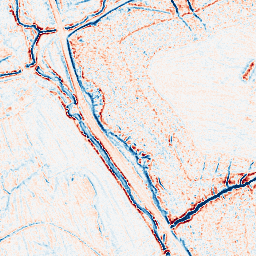
Category: edge_preserving
Decomposition family: anisotropic_diffusion
Decomposition parameters: iterations: 5
kappa: 10
gamma: 0.2
Upsampling method: cubic_mitchell
Upsampling parameters: scale: 4
Upsampling scale: 4